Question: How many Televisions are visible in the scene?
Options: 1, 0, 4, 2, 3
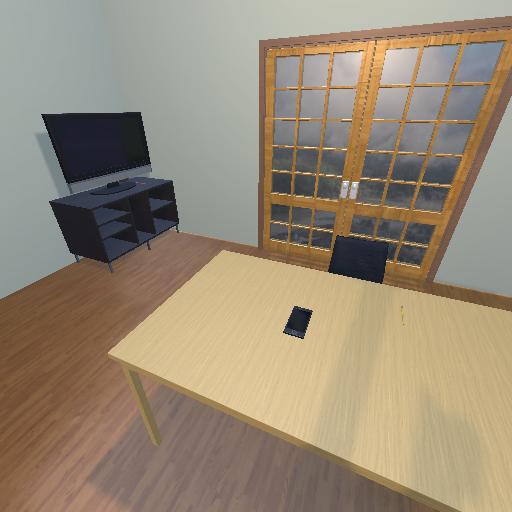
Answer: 1